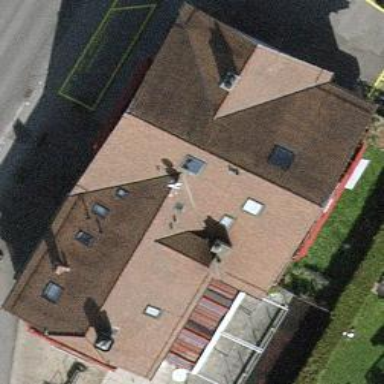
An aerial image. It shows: Simple and straightforward house.